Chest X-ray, PA view. Patient: 57 years old, sex F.
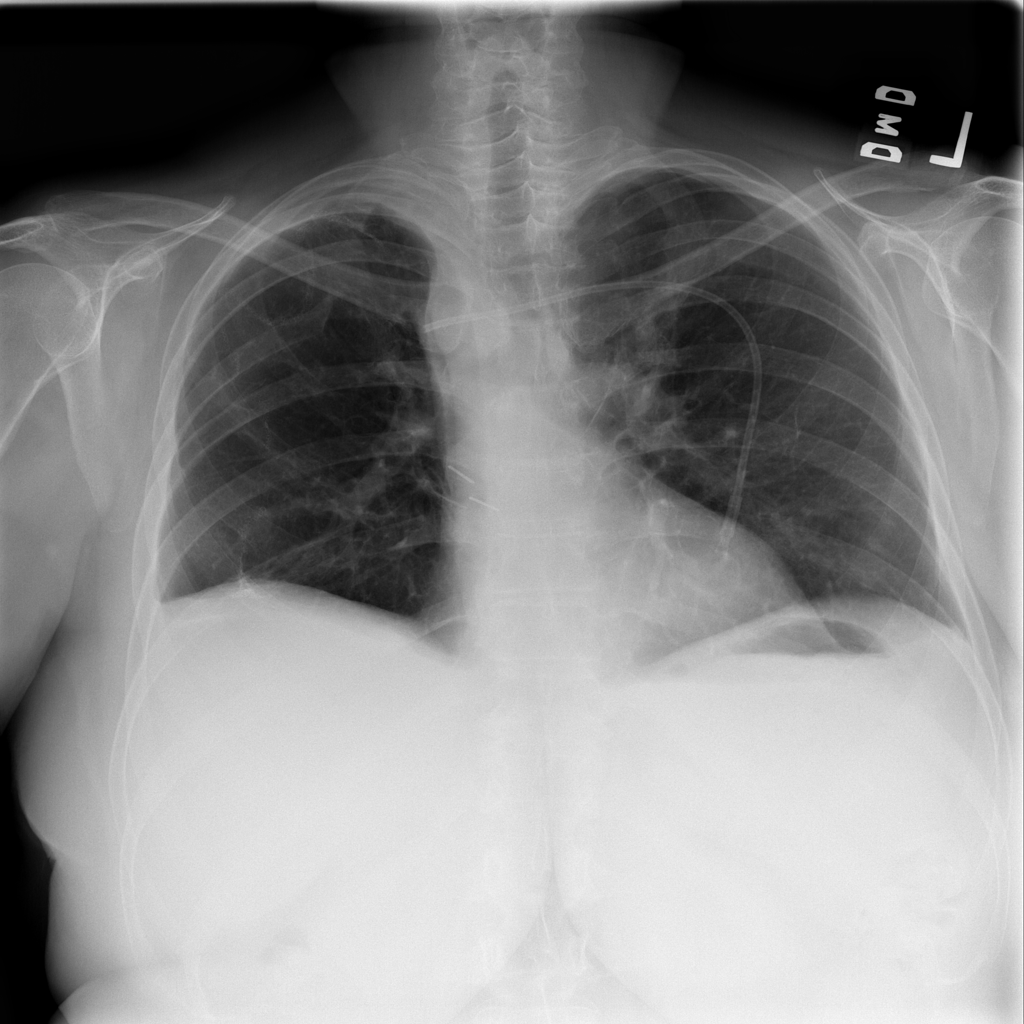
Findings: No Finding